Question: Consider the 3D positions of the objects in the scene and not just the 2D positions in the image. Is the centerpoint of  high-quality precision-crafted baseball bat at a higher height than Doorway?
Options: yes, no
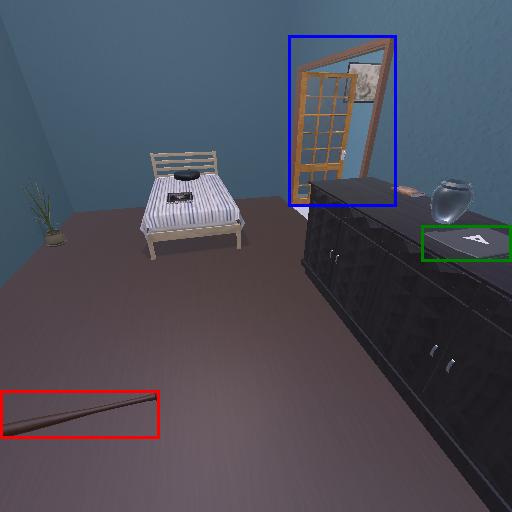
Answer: yes